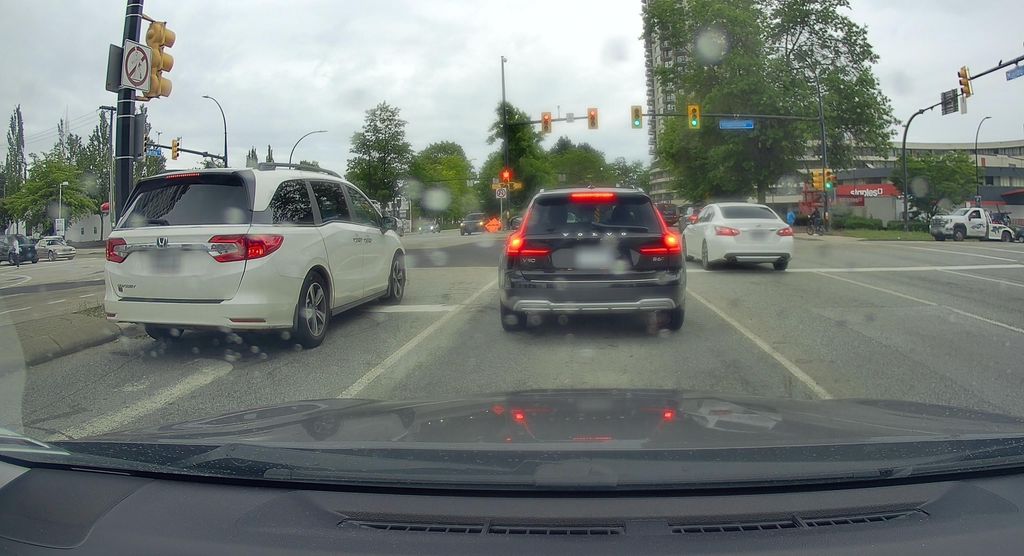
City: vancouver